You are looking at a signal-to-image encoding: consecutive vibration samples arranged as the rows of a grayscale square. Determine the bearing's health state. Answer with exactly one of: normal, inner_race, outer_race, ball.
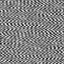
Answer: ball